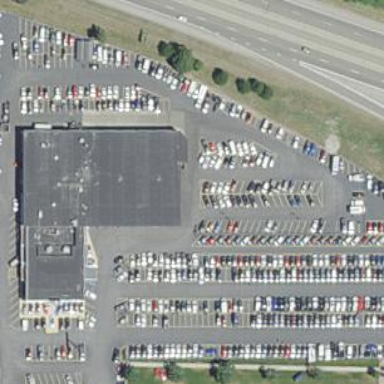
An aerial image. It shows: Car shop.